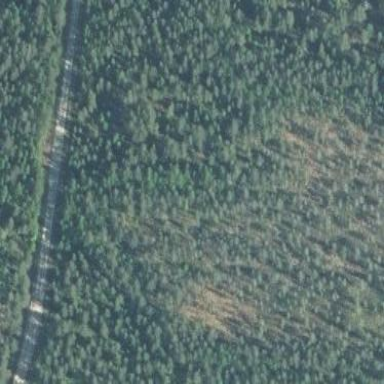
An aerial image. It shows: Forest area.